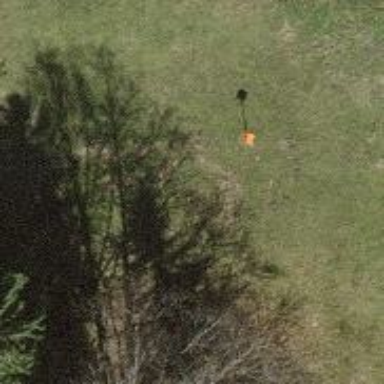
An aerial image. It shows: View of pole with roofed pipeline marker.